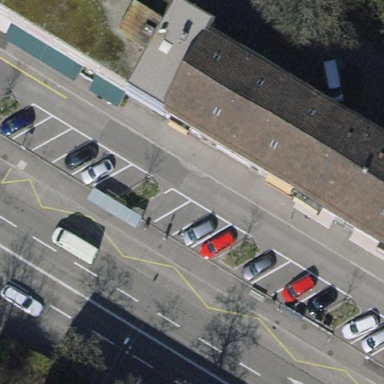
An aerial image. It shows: Street-side parking area.